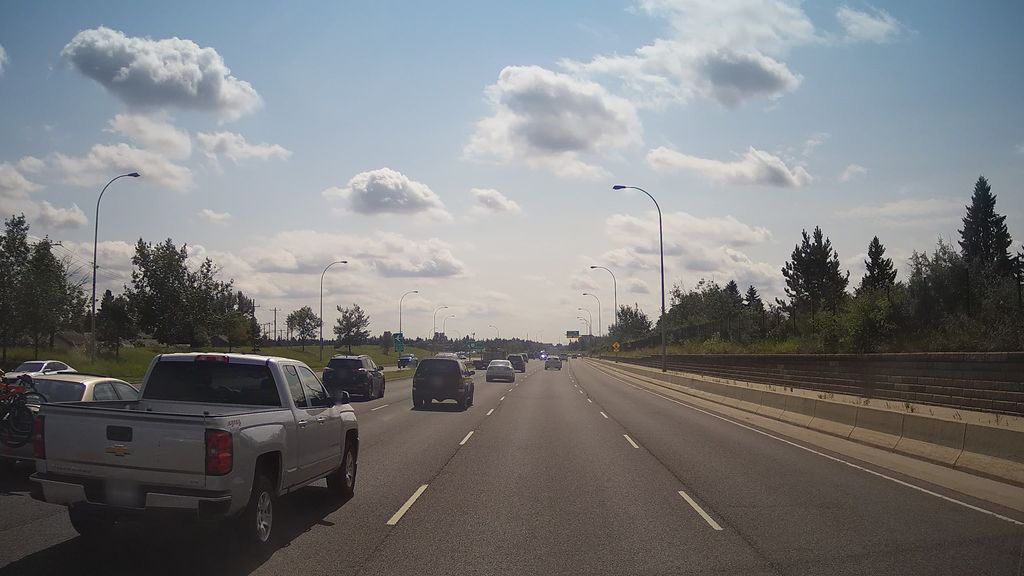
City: edmonton